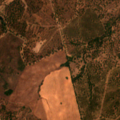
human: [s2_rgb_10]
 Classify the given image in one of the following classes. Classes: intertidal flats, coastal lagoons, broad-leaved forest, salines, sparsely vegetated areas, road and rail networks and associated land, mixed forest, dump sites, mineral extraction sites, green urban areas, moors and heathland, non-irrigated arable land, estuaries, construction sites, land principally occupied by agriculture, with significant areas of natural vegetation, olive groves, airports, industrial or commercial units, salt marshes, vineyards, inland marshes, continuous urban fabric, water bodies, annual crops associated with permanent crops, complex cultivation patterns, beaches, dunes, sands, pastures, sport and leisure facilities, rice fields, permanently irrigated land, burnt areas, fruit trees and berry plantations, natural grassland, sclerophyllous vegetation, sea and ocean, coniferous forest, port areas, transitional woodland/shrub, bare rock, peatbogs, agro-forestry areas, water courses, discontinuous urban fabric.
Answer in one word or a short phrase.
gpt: non-irrigated arable land, agro-forestry areas, transitional woodland/shrub